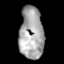
Tissue: skin
Cell type: Epithelial cells
Senescence score: 0.9217
Nuclear area (px): 1228
Mean DAPI intensity: 167.009